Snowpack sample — Buffalo Mountain, Silverthorne, Colorado, USA (2/22/26, 2:02 PM MST)
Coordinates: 39.622, -106.113
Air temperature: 33 °F
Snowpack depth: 63 cm
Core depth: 30 cm
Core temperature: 24.8 °F
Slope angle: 11°, slope face: 116°
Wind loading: low
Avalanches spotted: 0
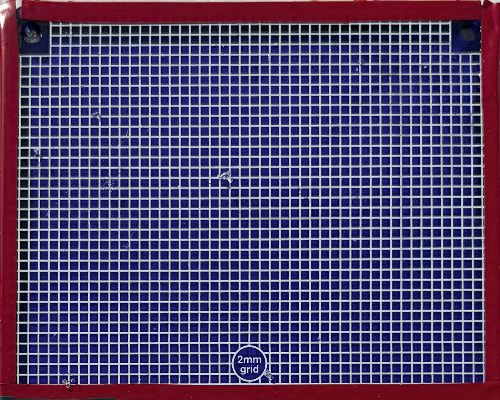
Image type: profile
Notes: In a firebreak similar to site 1, minimal wind loading with no spotted avalanches (not many faces in view though)